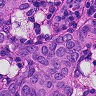
Metastatic tissue present: yes